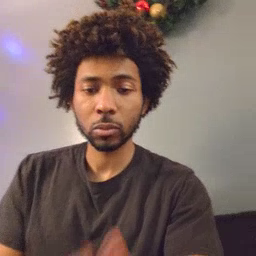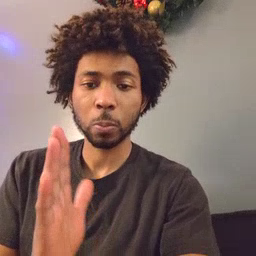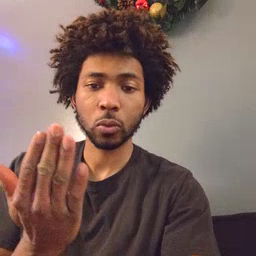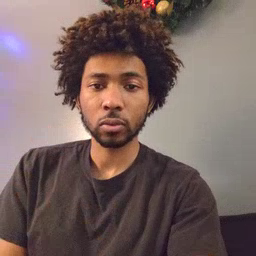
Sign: book